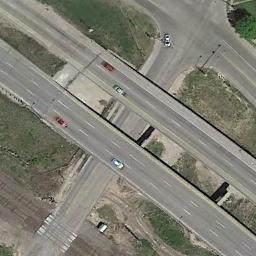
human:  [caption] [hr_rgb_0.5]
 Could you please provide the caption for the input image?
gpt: The overpass is next to the grass with some cars .

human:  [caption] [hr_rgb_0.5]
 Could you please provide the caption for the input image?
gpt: The two overpasses in the picture form a heart shape .

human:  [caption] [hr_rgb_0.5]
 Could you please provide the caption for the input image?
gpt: Several cars are on the overpass .

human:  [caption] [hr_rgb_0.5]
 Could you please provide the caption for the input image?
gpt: The cross-line overpass is over the road on the lawn .

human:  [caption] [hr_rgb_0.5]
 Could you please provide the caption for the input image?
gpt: There are some bare lawns beside the overpass .